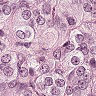
Metastatic tissue present: yes